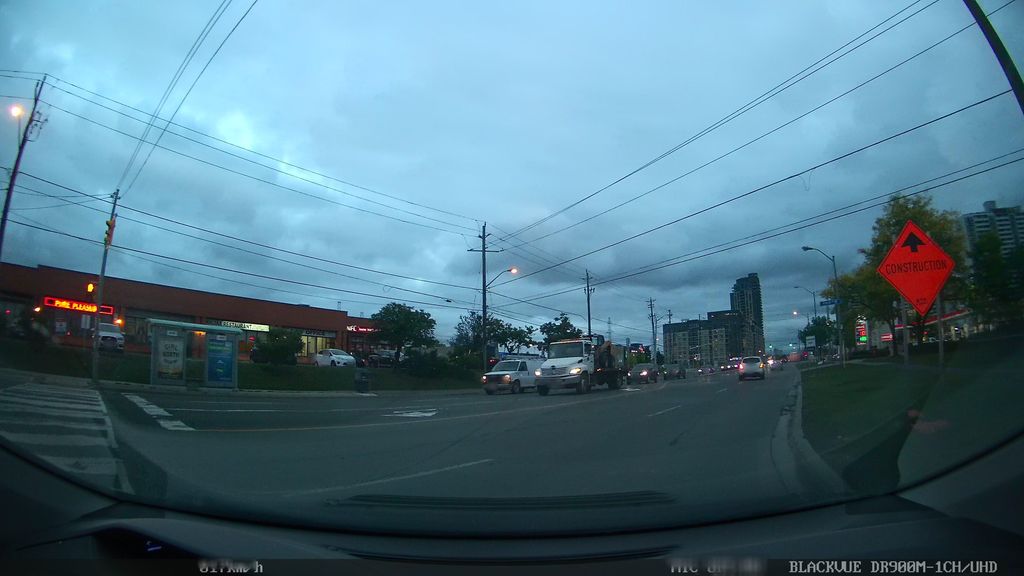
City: toronto